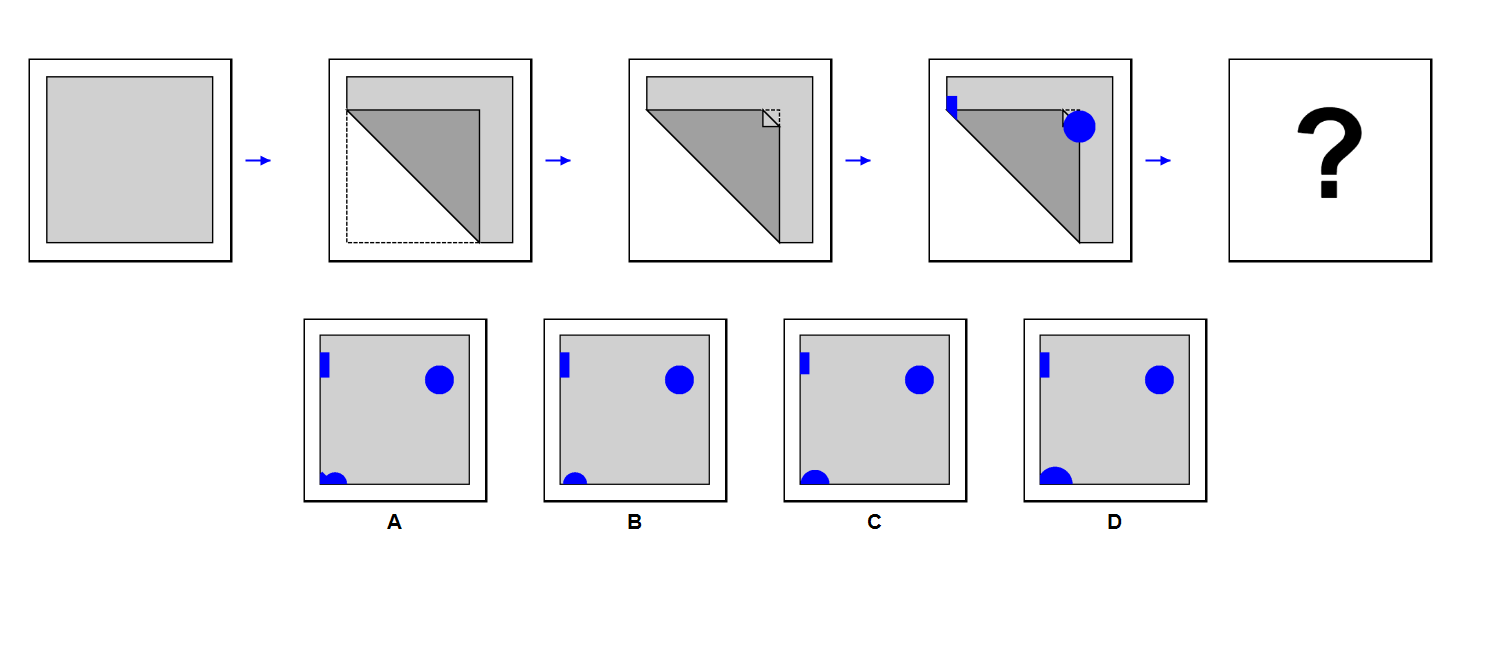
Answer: C